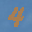
Label: 4